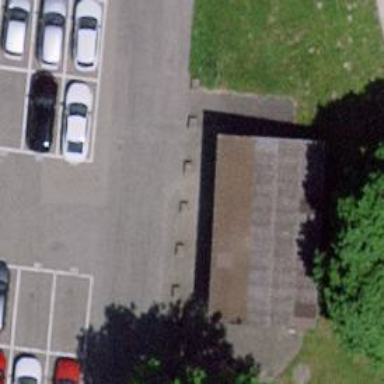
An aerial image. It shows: Toilets.